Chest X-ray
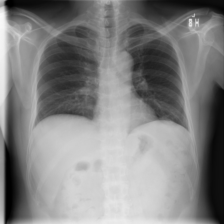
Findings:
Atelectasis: negative
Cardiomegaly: negative
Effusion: negative
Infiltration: negative
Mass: negative
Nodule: negative
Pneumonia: negative
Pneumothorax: negative
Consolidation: negative
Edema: negative
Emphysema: negative
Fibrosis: negative
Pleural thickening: negative
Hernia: negative